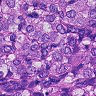
Metastatic tissue present: yes